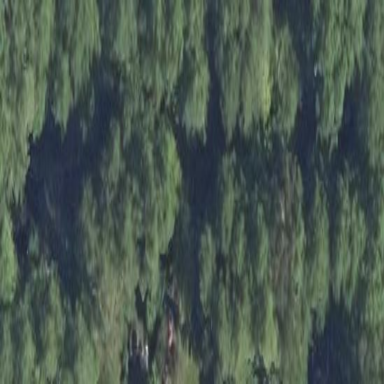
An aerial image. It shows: Pond with natural water.